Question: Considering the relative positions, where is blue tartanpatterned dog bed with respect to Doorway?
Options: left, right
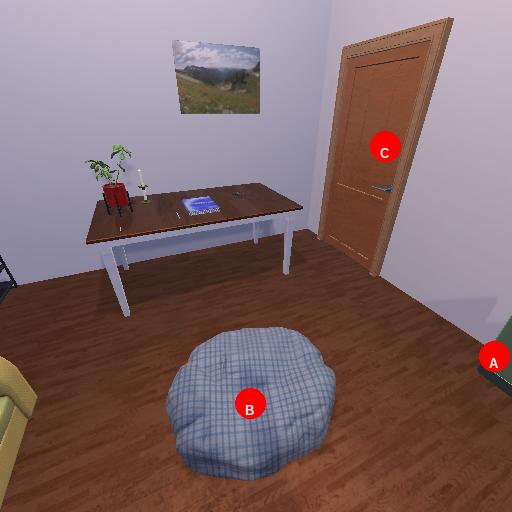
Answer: left